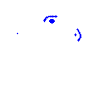
Particle: electron